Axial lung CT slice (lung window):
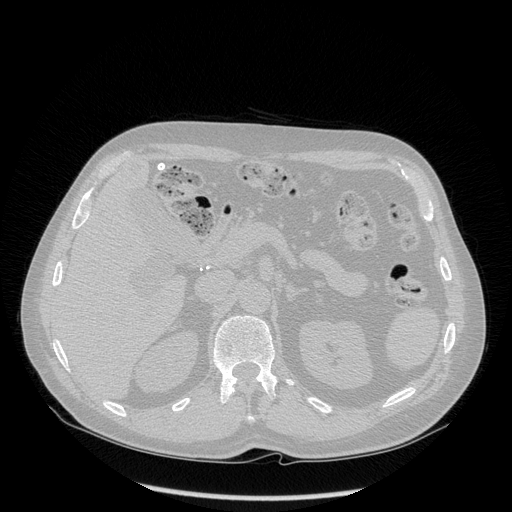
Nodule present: no